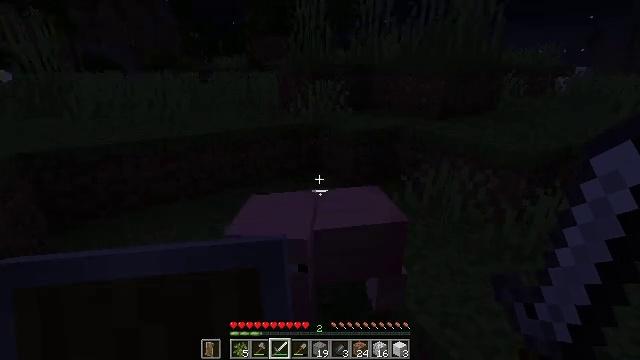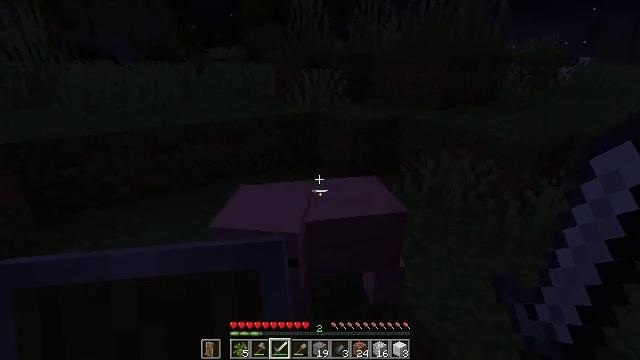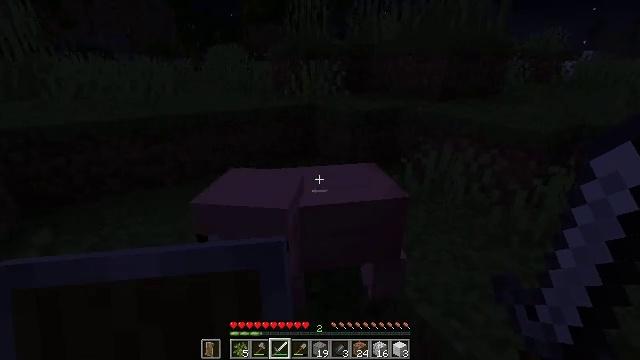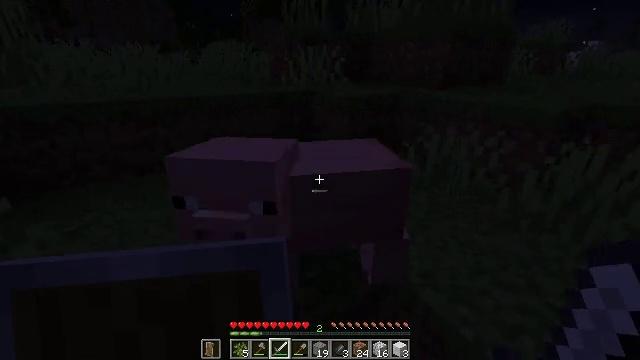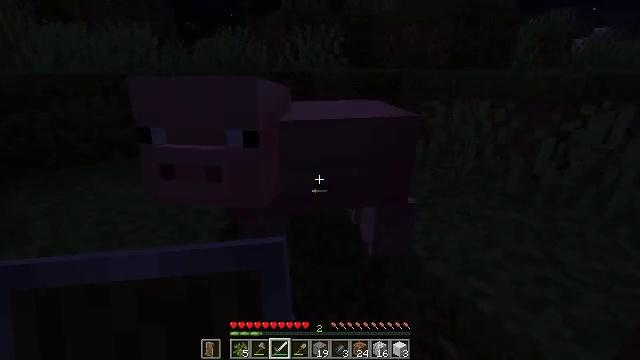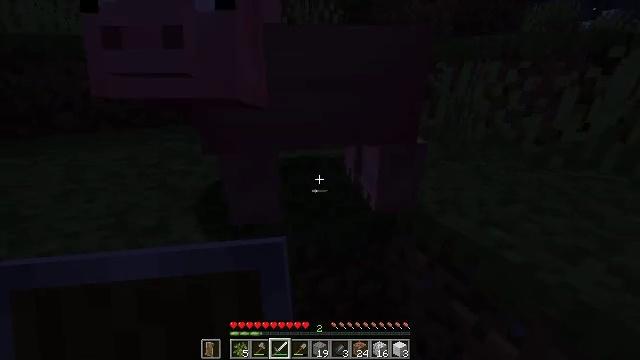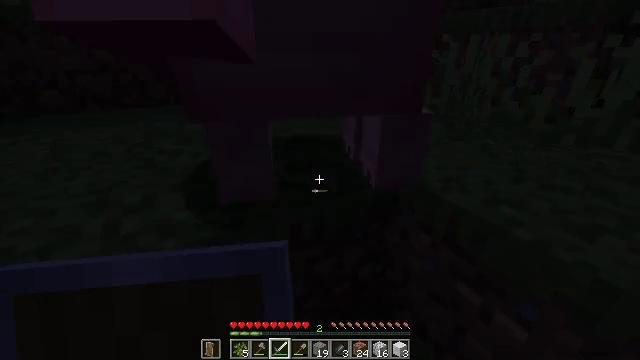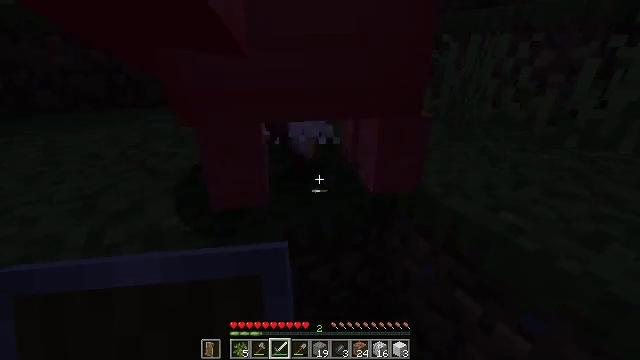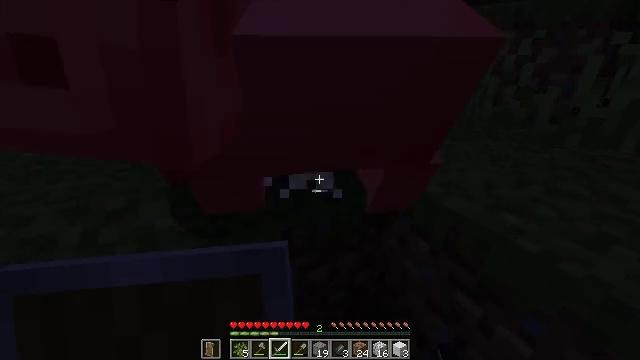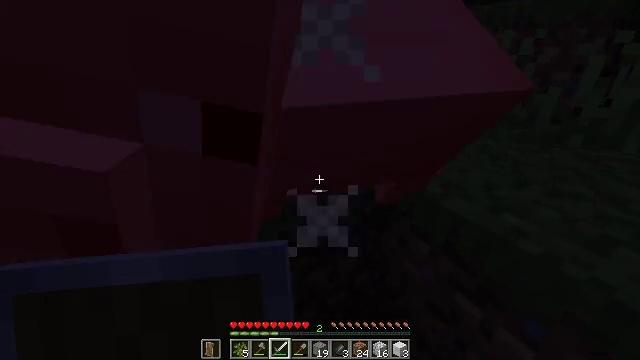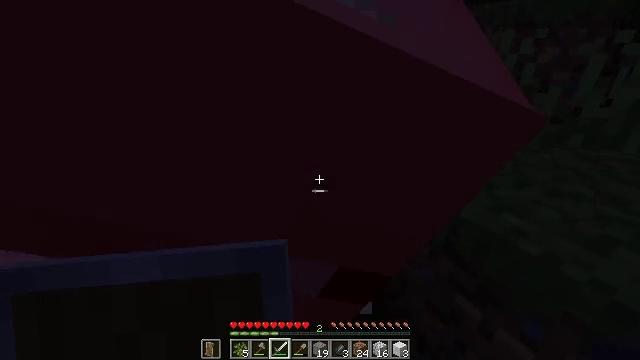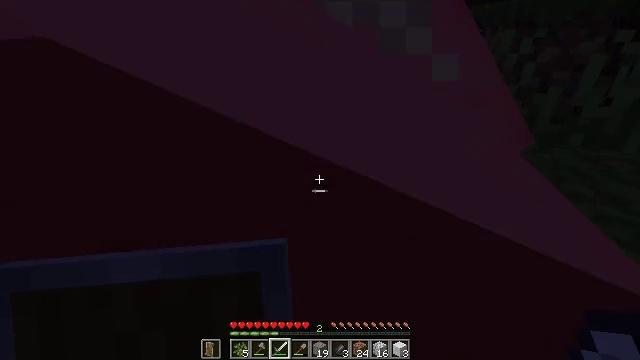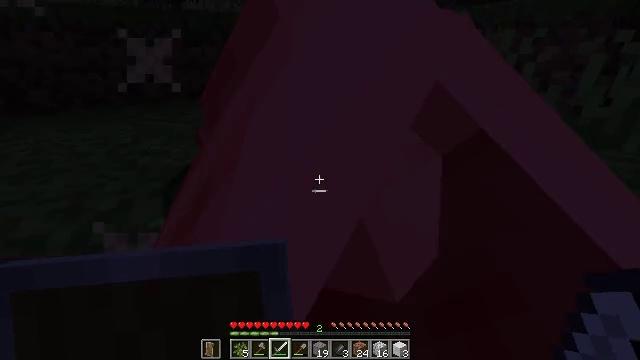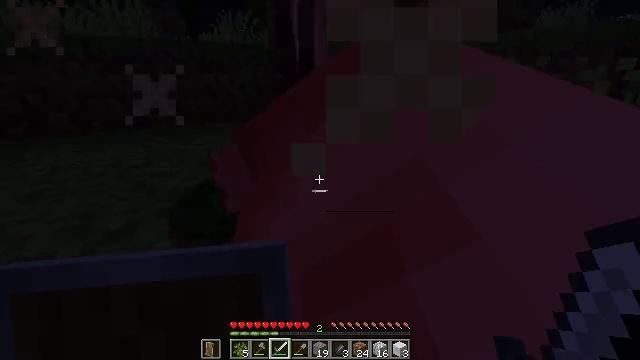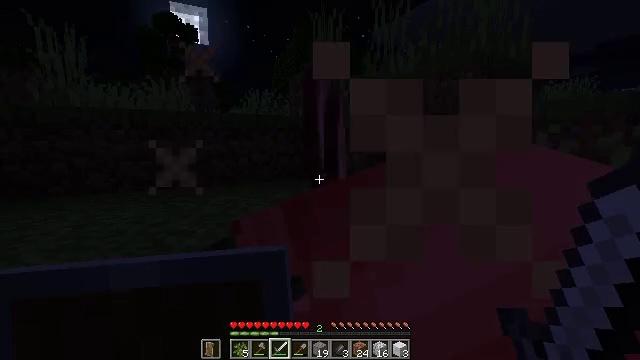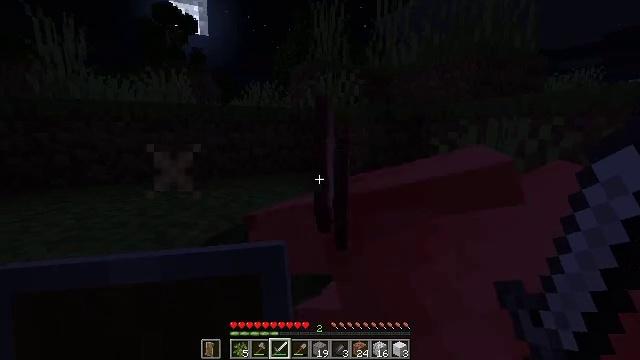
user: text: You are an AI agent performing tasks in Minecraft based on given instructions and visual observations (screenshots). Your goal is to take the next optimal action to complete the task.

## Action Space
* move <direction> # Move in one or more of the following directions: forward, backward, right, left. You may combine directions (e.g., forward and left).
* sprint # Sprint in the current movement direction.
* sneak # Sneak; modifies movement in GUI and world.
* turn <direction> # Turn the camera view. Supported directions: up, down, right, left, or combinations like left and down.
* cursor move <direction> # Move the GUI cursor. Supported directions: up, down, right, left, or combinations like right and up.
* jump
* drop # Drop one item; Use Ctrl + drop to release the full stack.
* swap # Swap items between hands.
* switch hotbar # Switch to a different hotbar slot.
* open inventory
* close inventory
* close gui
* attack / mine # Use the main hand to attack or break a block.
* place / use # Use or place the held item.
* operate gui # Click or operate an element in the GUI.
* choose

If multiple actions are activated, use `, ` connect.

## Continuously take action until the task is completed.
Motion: motion action
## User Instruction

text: Kill mobs.
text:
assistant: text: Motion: turn down
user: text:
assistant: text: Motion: attack / mine
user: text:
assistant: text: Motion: attack / mine
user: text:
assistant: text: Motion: attack / mine
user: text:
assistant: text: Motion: attack / mine
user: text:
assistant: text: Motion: turn down, attack / mine
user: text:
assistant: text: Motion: no_op
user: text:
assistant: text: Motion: no_op
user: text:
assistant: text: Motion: no_op
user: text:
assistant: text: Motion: no_op
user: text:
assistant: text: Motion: no_op
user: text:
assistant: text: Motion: no_op
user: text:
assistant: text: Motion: turn left and up
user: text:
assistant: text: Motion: turn left and up
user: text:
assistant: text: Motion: turn down
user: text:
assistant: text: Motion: no_op
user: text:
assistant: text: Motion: no_op
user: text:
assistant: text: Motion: move forward
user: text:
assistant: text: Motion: move forward
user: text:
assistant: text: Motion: move forward
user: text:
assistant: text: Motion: move forward
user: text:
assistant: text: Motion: move forward
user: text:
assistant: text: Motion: move forward
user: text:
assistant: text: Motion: move forward, jump
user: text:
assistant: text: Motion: move forward, jump
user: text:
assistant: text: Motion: move forward, jump
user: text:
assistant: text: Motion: move forward, jump
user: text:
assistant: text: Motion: move forward, turn right, jump
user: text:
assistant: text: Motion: move forward, turn right and down
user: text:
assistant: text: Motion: move forward, turn right and down